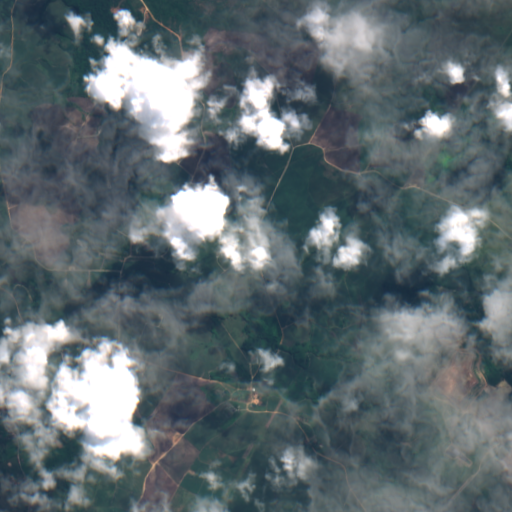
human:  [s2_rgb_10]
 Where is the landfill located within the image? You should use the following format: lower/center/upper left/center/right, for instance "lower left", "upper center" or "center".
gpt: The landfill is located in the lower right of the image.
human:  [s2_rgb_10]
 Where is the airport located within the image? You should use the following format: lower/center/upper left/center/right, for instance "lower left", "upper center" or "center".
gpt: There is no airport in the image.